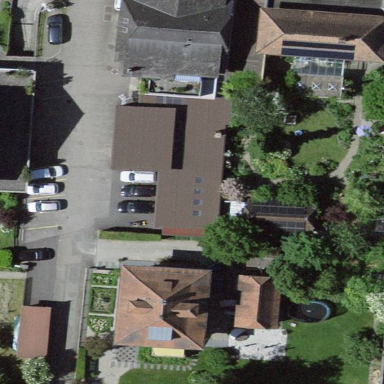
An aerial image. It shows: Garage building.